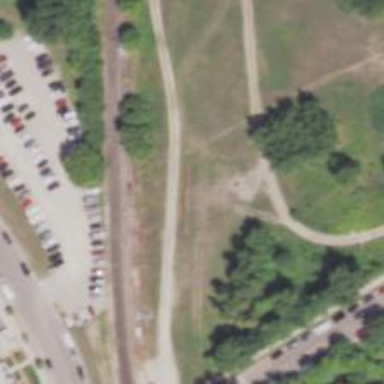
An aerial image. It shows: Abandoned railway.